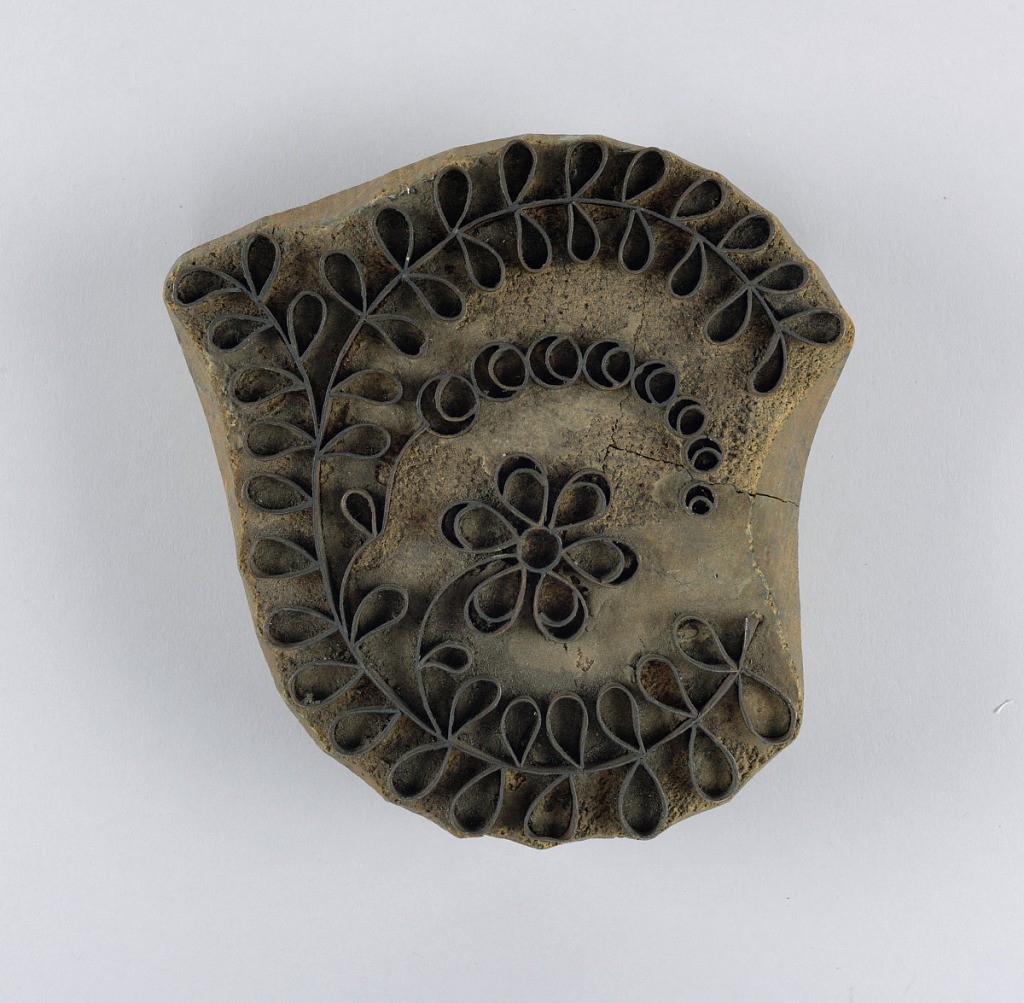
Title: Printing block
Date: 1825–50
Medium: wood, copper, brass
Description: One of twenty-one wood blocks showing a different floral motif formed by metal strips set in wood.